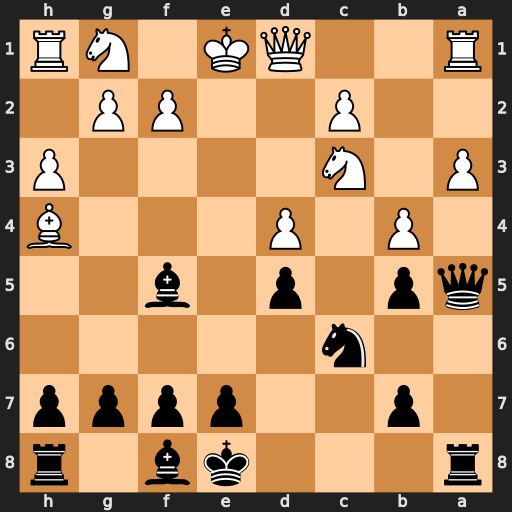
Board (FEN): r3kb1r/1p2pppp/2n5/qp1p1b2/1P1P3B/P1N4P/2P2PP1/R2QK1NR
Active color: b
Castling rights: KQkq
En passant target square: -
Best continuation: Nxb4 axb4 Qxa1